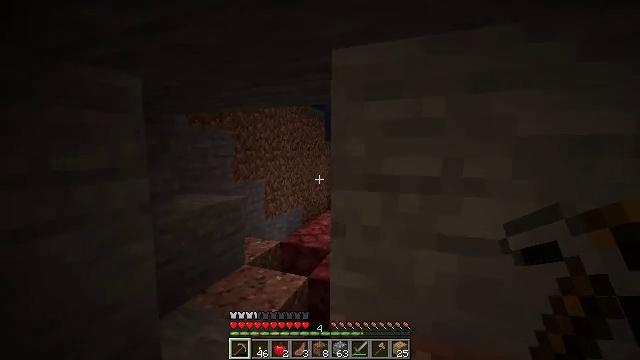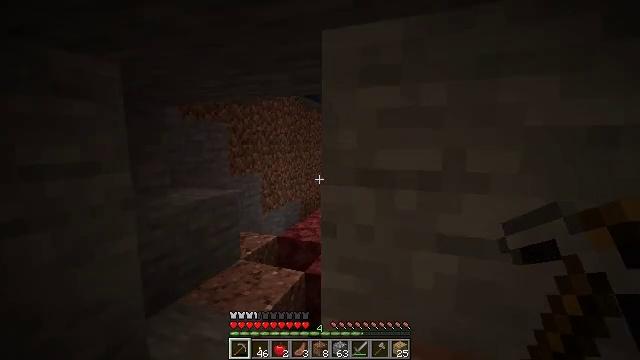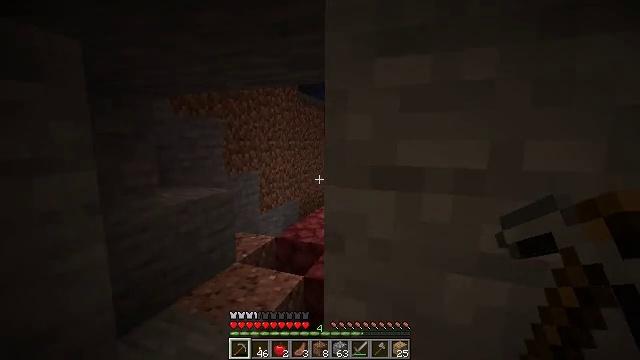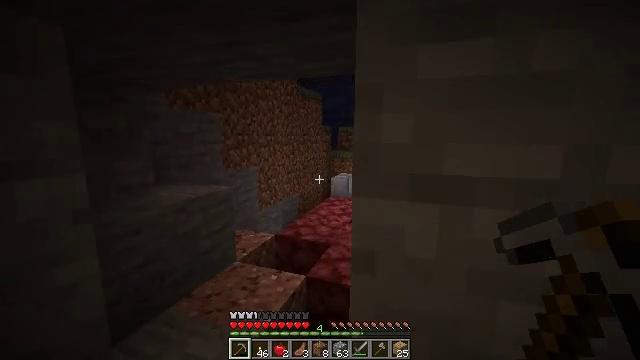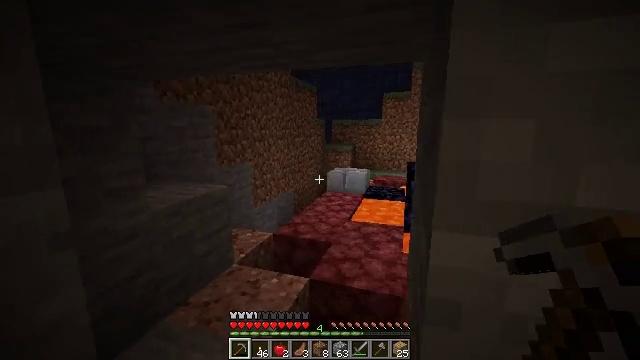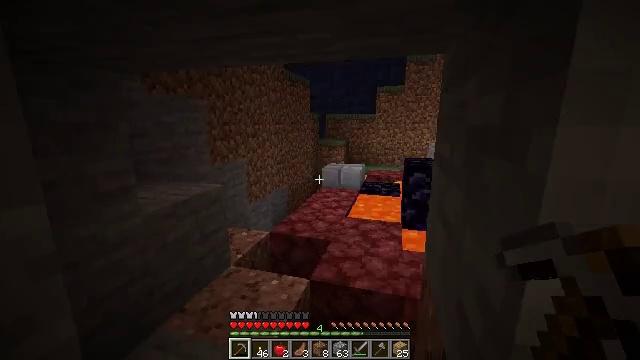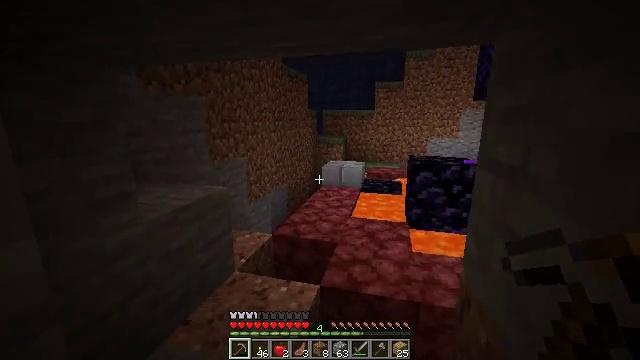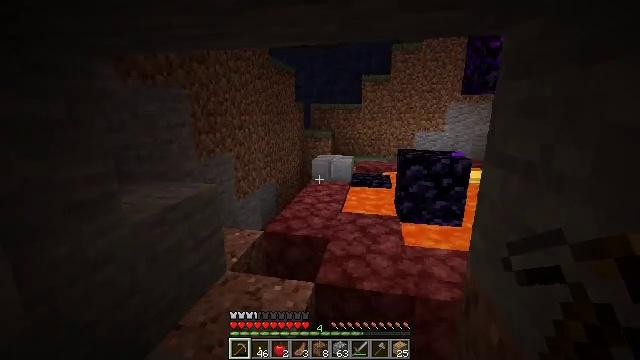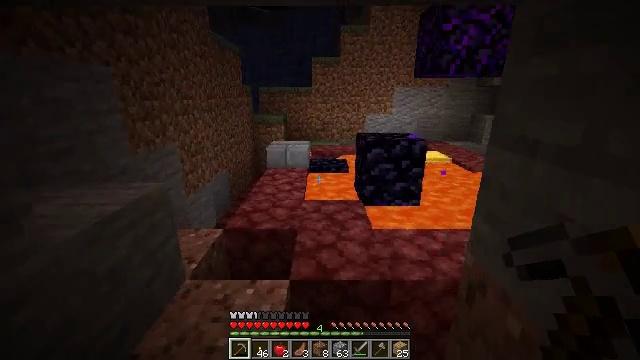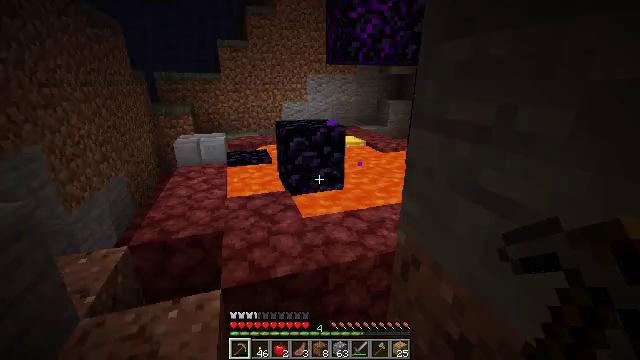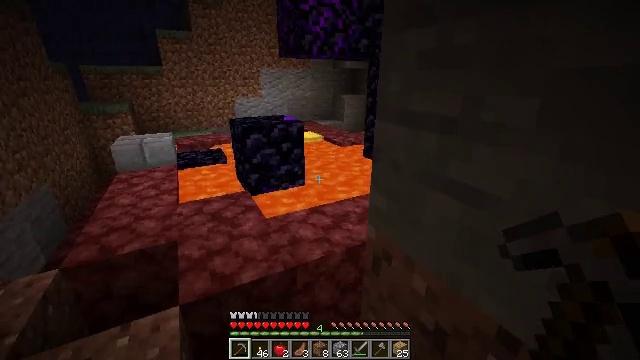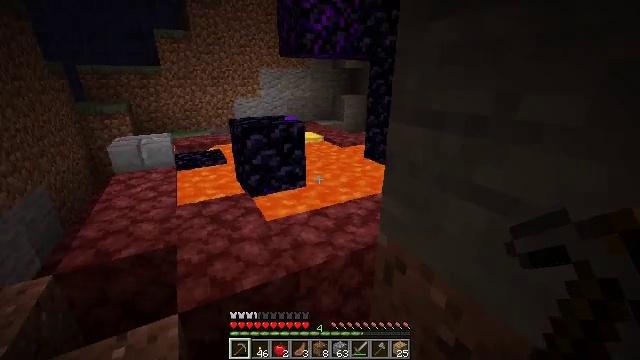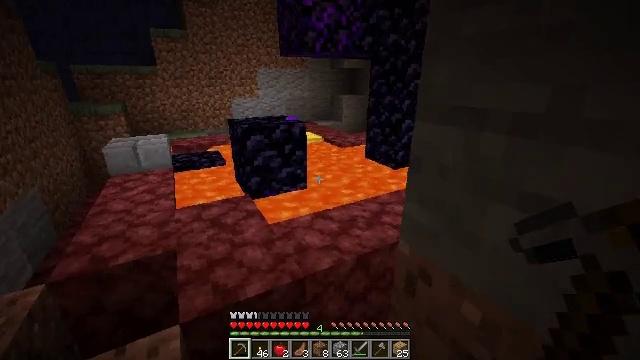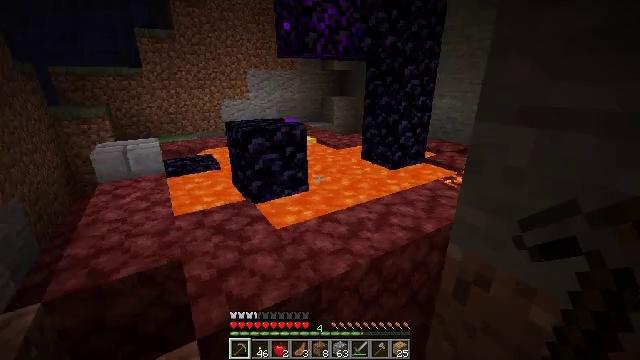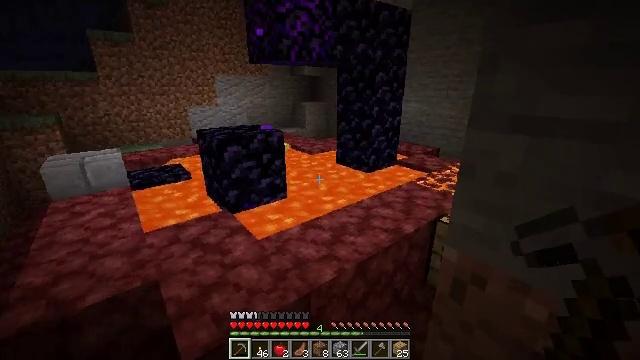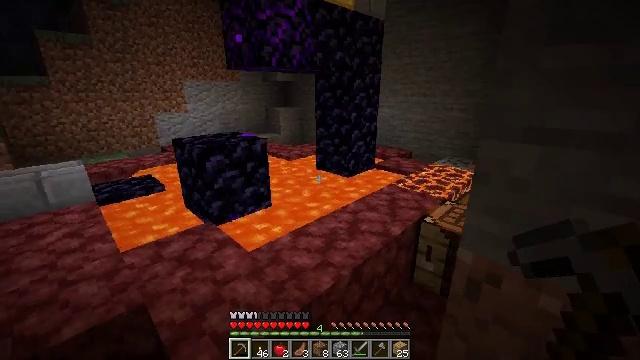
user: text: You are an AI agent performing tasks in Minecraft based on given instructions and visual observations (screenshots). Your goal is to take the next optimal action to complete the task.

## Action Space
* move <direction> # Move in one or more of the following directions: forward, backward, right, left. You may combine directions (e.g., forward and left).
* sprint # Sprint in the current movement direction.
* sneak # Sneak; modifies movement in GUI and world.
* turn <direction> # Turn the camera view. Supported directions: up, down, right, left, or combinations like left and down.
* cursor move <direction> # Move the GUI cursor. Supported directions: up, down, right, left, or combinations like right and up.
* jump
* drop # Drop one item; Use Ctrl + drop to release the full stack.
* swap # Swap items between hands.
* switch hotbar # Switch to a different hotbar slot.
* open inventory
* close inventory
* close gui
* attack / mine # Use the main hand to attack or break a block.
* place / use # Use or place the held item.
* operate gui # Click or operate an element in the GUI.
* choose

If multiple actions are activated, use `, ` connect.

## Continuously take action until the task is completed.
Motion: motion action
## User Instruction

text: Gather netherrack as a building material.
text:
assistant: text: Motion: move forward and move left, turn down
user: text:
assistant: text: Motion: move forward and move left
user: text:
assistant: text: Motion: move forward and move left, turn down
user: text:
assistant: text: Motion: move forward and move left, turn right and down
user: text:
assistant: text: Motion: move forward and move left, turn right and down
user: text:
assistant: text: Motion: move forward and move left, turn right
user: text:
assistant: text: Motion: move forward and move left, turn right and down
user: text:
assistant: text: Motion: move forward and move left, turn right and down
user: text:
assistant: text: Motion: move left, turn right and down
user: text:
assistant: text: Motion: move left, turn right and down
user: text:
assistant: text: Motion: move left
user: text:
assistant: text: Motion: move left
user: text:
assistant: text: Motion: move left, turn right
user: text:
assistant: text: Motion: move left, turn right and up
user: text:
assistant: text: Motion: move left, turn right and up
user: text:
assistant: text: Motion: move left, turn right
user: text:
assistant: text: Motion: move left, turn right
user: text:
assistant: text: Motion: move forward and move left, turn right
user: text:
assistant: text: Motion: move forward, turn right
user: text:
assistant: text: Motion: move forward
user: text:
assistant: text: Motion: move forward
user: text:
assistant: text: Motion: move forward
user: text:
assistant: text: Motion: move forward
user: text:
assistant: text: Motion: move forward
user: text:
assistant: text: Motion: move forward
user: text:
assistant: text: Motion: no_op
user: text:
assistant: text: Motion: no_op
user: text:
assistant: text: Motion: no_op
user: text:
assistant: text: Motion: no_op
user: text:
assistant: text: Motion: no_op